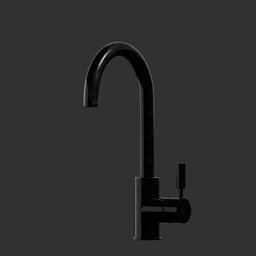
Label: appliances